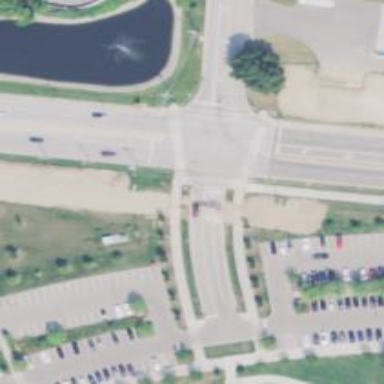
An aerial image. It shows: Crossing on the road with line markings.